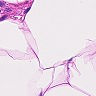
Metastatic tissue present: no